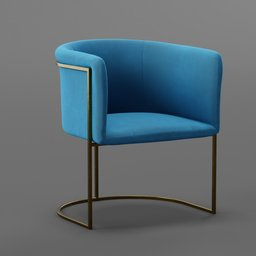
Label: furniture